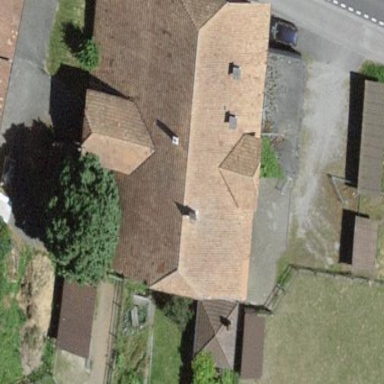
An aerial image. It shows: Farm building.